Question: Language could be java.
This is what I would like to accomplish:

Basically, print out the pronunciation of the Hangul written word.
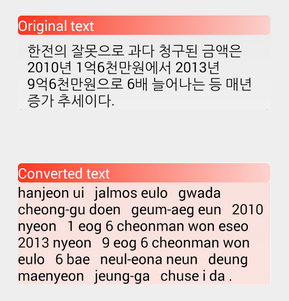
Answer: The problem you describe is very broad and deals with the transliteration
of the Hangul letters.
Searching Google for the topic you can find:
- <URL>
and a project (sadly written in PERL) hosted on Google Code:
- <URL>